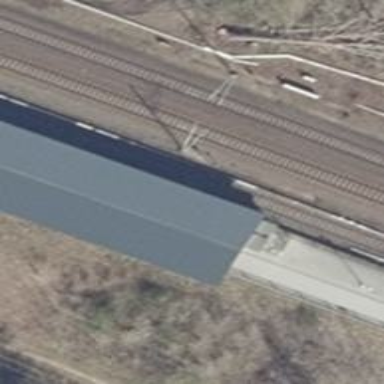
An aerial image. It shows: Public transport shelter.